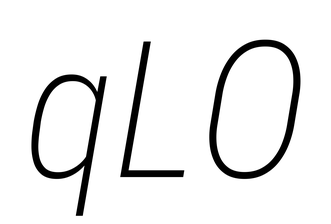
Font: Roboto-Italic_Condensed_ExtraLight_Italic